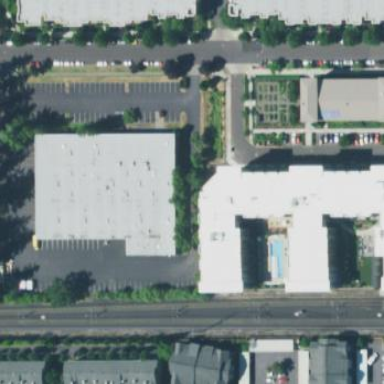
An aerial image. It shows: Part of building.